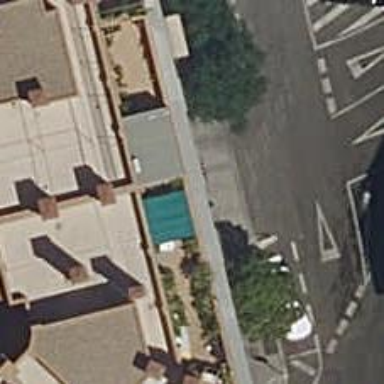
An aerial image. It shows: Asphalt surface leading to parking entrance.